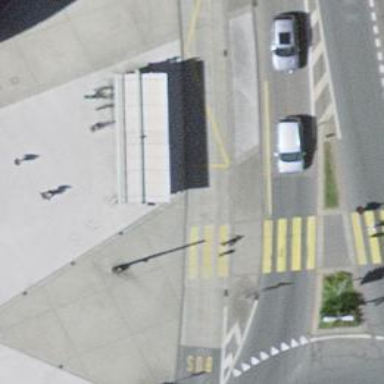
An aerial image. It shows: Kerb barrier.